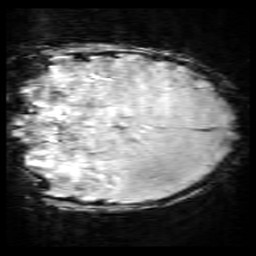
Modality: SWI
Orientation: coronal
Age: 11
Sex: female
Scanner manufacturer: siemens
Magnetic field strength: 3 T
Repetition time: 0.027 s
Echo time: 0.02 s